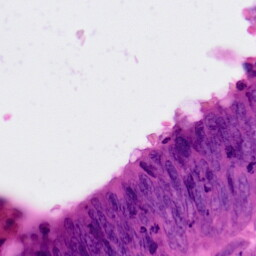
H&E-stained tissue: Colon